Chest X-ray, PA view. Patient: 59 years old, sex F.
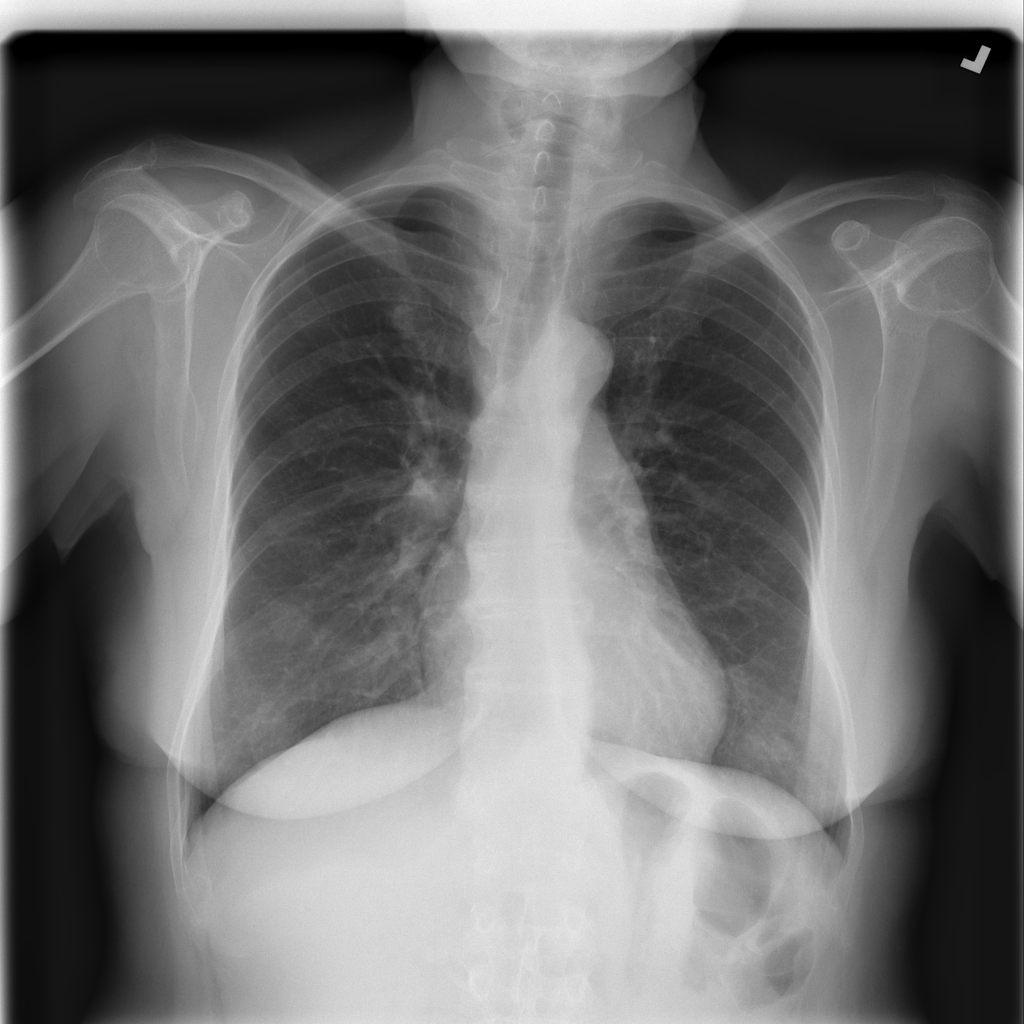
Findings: No Finding